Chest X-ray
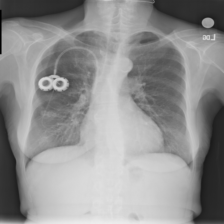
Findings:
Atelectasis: negative
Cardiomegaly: negative
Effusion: negative
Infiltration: negative
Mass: negative
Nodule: negative
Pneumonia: negative
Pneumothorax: negative
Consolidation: negative
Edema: negative
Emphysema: negative
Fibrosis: negative
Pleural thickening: negative
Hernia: negative